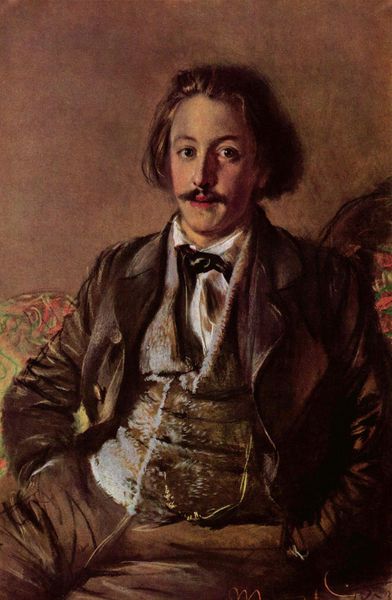
Titel: Porträt des Paul Heyse
Künstler: Adolph Menzel
Standort: Schweinfurt
Institution: Sammlung Georg Schäfer
Schlagwörter: dunkel, gemälde, hand, mann, schatten, weiß, gelb, grün, ocker, sitzen, blumen, braun, bunt, frisur, grau, haar, hintergrund, licht, mund, männer, schwarz, stirn, blick, rot, tuch, beige, muster, schleife, alt, anzug, bart, hemd, hose, jacke, jung, schnurrbart, wand, augen, band, blass, falten, kragen, lang, samt, bildnis, herr, hände, portrait, porträt, öl, haare, mantel, pose, sessel, sitzend, decke, augenbrauen, frontal, knopf, lippen, wangen, sofa, düster, kette, bank, kissen, frack, schnäuzer, schnauz, krawatte, glanz, pupillen, uhr, couch, edel, knöpfe, fliege, jackett, knopfleiste, schnauzbart, schnauzer, jacket, weste, blumenmuster, künstler, hässlich, posieren, tasche, hosentaschen, uhrenkette, jüngling, schlips, junger mann, geblümt, lässig, wams, dandy, hosentasche, binde, kanape, locker, oberlippenbart, taschenuhr, taschen, rot-braun, decje, gilet, sesssel, enspannt, marks, mann portzrait